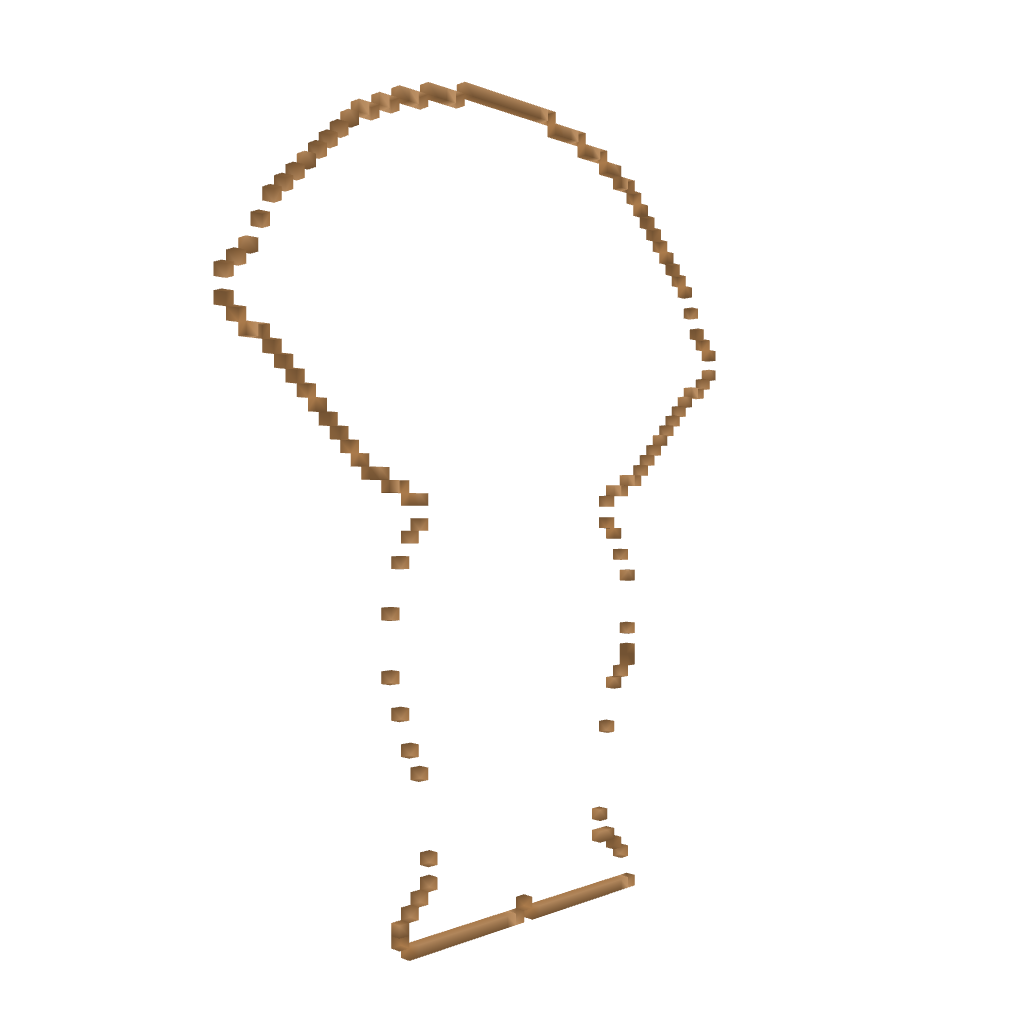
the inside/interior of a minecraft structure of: Stewie!